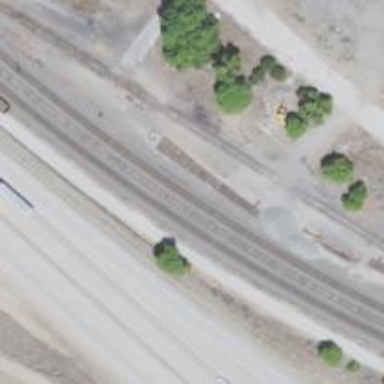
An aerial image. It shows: Railway with two tracks.